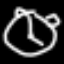
Label: clock